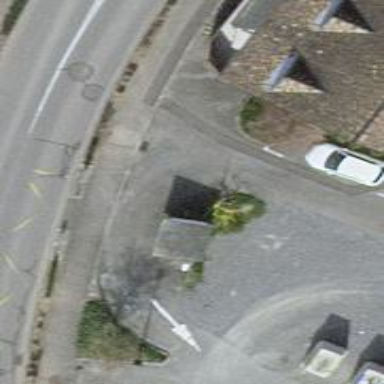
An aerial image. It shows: Bus stop with sheltered platform for public transport.